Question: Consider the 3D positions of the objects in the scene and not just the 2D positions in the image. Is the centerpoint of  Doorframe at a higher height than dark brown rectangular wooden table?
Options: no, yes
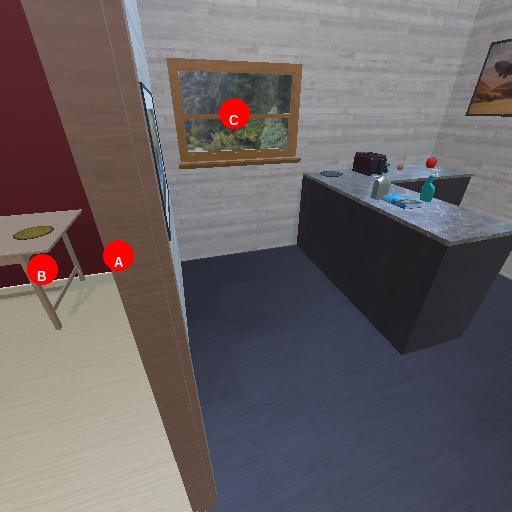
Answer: no